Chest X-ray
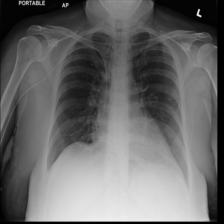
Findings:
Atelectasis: negative
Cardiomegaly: negative
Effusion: negative
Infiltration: negative
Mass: negative
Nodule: negative
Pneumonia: negative
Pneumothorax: negative
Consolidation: negative
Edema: negative
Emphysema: negative
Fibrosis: negative
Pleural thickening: negative
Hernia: negative